Interaction volume radius: 5 \u00c5
Interaction volume height: 35 \u00c5
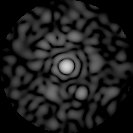
Disorder parameter: 0.8515